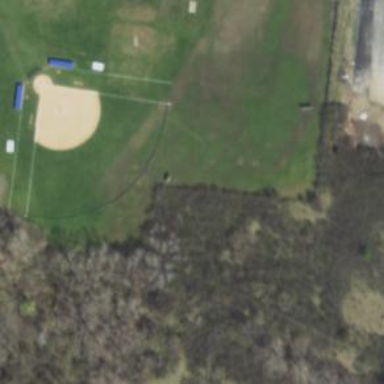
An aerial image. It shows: Baseball pitch for leisure and sports activities.